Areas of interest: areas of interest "Clinic"
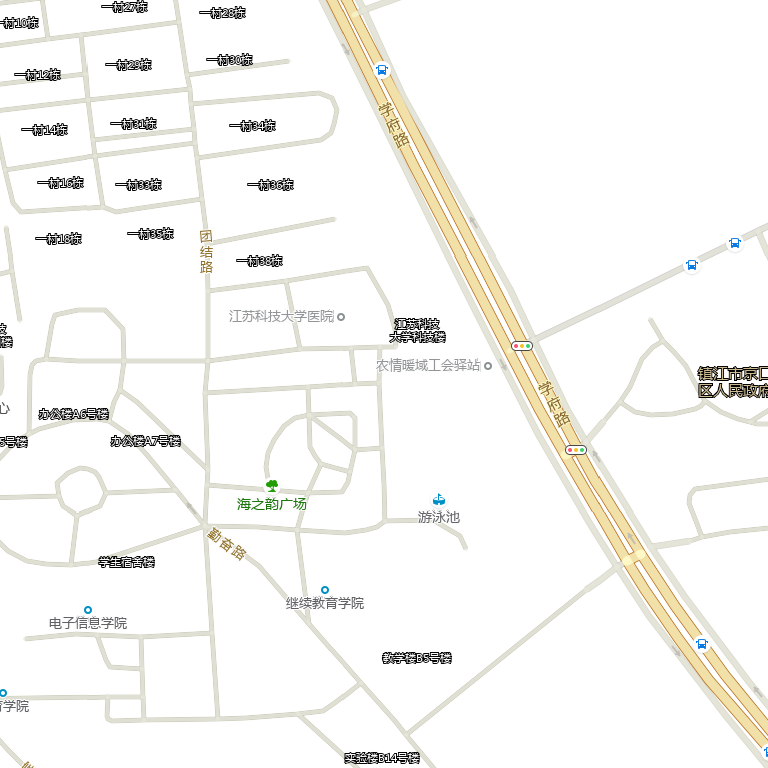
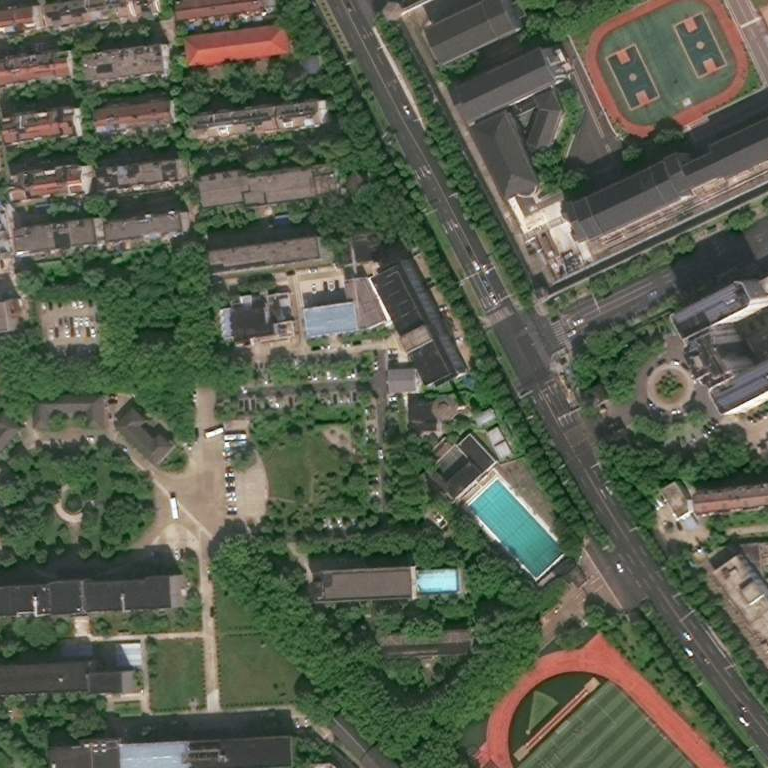